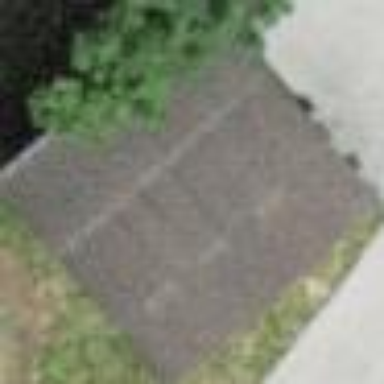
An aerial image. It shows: Shed.